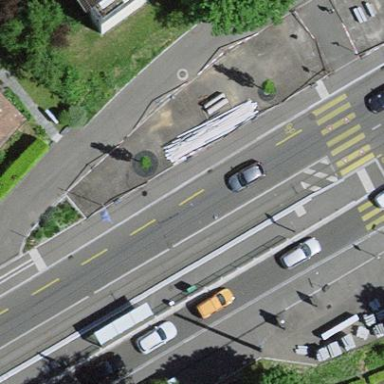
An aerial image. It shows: Tram platform with shelter. This is public transport platform for trams.